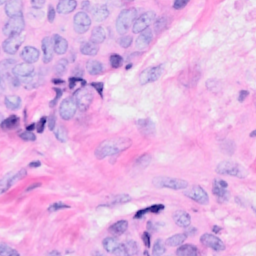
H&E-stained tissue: Breast